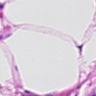
Metastatic tissue present: no